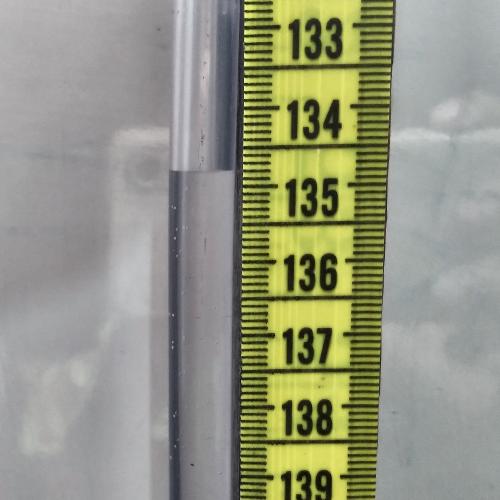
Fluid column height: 134.8 cm